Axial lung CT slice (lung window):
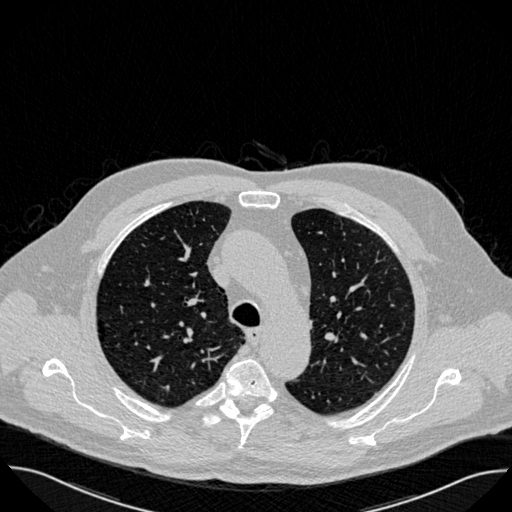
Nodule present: no